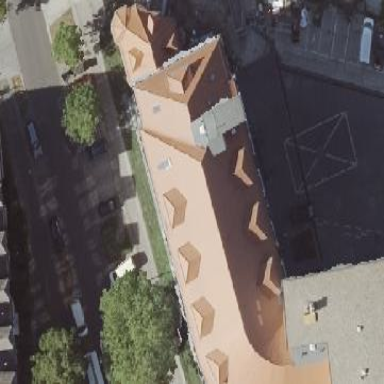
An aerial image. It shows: Office building with hipped roof.